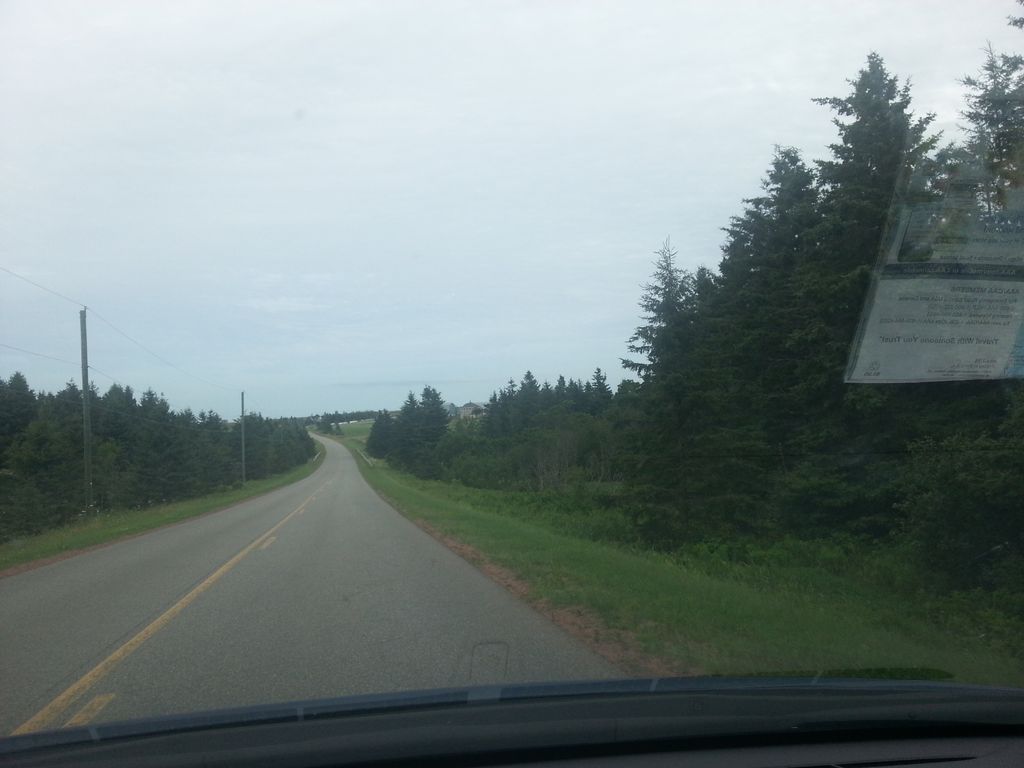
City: charlottetown